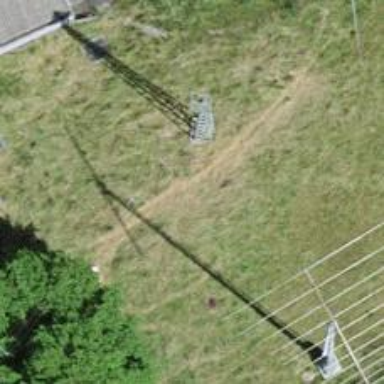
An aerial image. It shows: Communication tower.